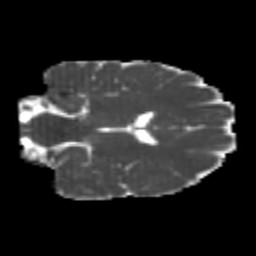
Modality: MD
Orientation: coronal
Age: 21
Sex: female
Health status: healthy
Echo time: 0.074 s